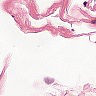
Metastatic tissue present: no